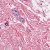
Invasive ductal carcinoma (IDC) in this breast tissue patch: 0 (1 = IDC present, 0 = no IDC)